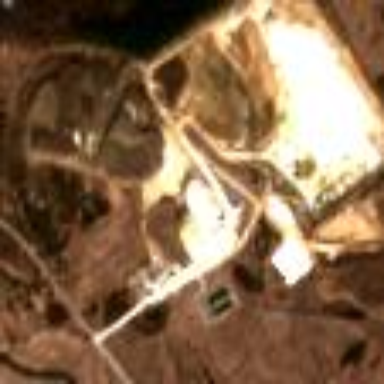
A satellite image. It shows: Quarry area.